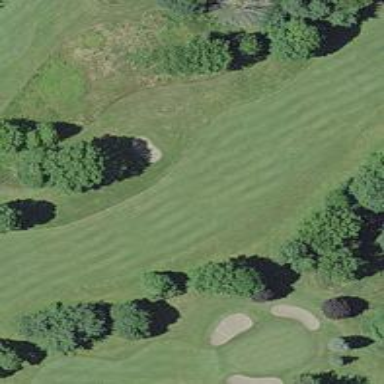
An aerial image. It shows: Rough grassy area used for golf.